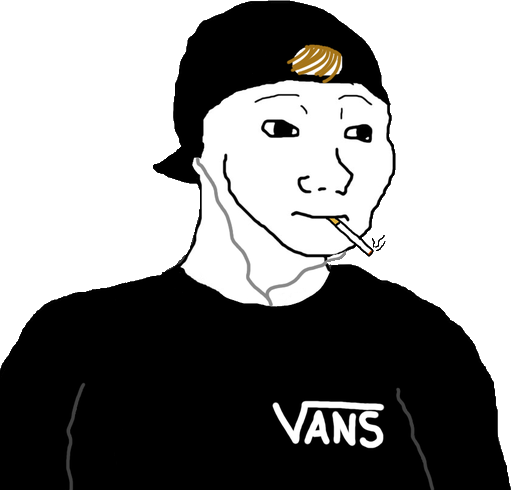
Label: 5_Doomer